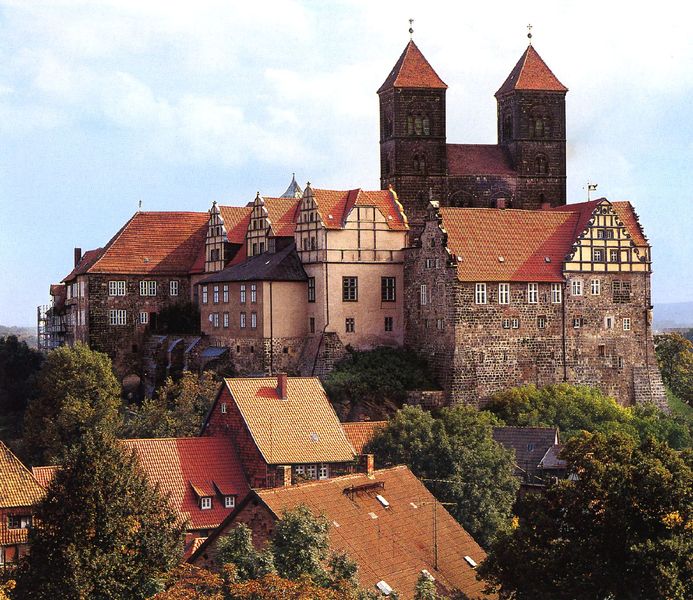
Titel: Kloster Quedlinburg
Standort: Quedlinburg (EU - D - Sachsen-Anhalt)
Schlagwörter: baum, berg, blau, felsen, himmel, wolken, bäume, stadt, fenster, dach, rot, schloss, wand, architektur, stein, häuser, kirche, renaissance, kamin, schornstein, turm, farbig, fassade, fassaden, ort, dächer, giebel, mauer, ziegel, backstein, foto, gerüst, burg, kreuz, türme, gauben, mauern, mittelalter, romanik, fachwerk, dachgauben, gaube, dachgaube, antenne, gibel, fachwer